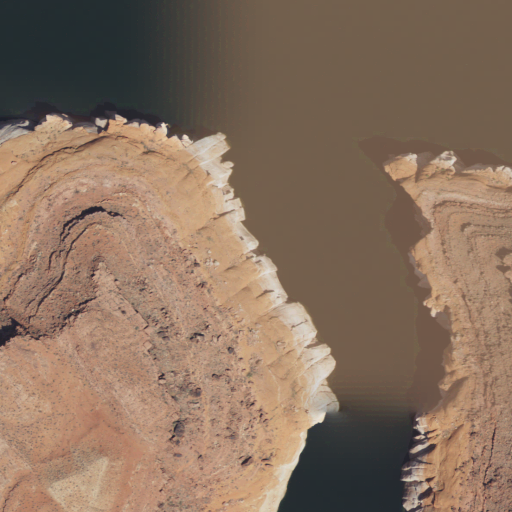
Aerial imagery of valley in Utah named Desha Canyon containing shrub, open water, grassland, and herbaceous wetlands